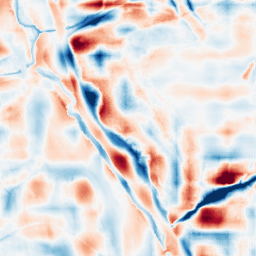
Category: wavelet
Decomposition family: wavelet_reverse_biorthogonal
Decomposition parameters: wavelet: rbio5.5
level: 5
Upsampling method: fft_zeropad
Upsampling parameters: scale: 8
Upsampling scale: 8